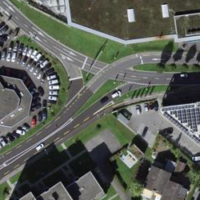
EUNIS habitat code: 57
Species observed at this site:
Pica pica